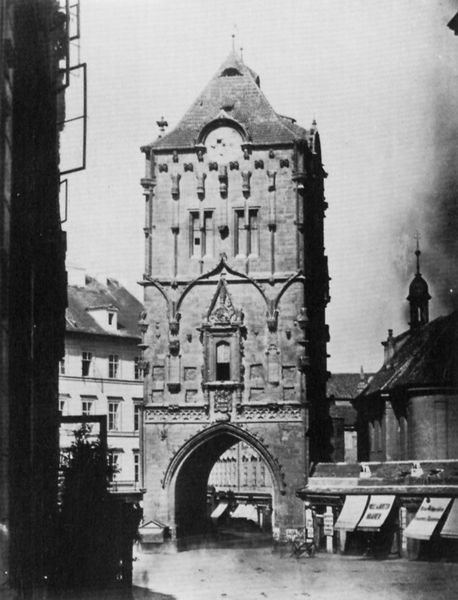
Titel: Reisealbum aus Deutschland, Dresden und Meißen
Künstler: Deutscher Photograph
Schlagwörter: baum, himmel, kämpfer, wasser, weiß, fluss, stadt, fenster, laterne, schwarz, strasse, dach, gebäude, ornament, alt, architektur, spitze, stein, häuser, strauch, brücke, kirche, qualm, rauch, spitzen, gotik, turm, relief, bogen, giebel, mauer, geschäfte, laden, läden, platz, uhr, durchgang, tor, zinnen, foto, fotografie, photographie, bögen, glockenturm, tumr, türmchen, stockwerk, torbogen, mauerwerk, schwarz weiss, kiosk, stand, verkaufsstand, photo, fries, stadttor, sims, gesims, risalit, gotisch, spitzbogen, mittelalter, stadtmauer, konsolen, ziffernblatt, aufnahme, markise, bauwerk, plakate, háuser, brückentor, durchfahrt, giebelfenster, prag, architekturfotografie, wachturm, turmhelm, buden, markisen, trum, blenbögen, regensburg, naum, mainz, auslagen, stadtturm, niesch, aufnahem